Interaction volume radius: 5 \u00c5
Interaction volume height: 10 \u00c5
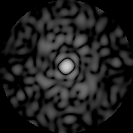
Disorder parameter: 0.8339